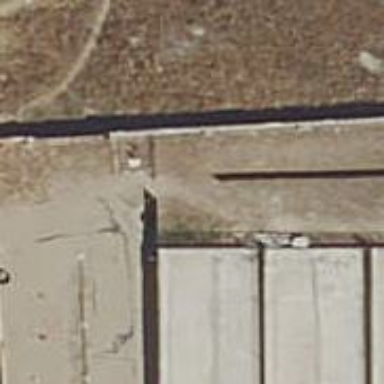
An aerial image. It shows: Fence with chain link type.